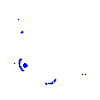
Particle: electron